Field crop: maize
Growth stage: 1
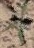
Species: atriplex